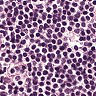
Metastatic tissue present: no